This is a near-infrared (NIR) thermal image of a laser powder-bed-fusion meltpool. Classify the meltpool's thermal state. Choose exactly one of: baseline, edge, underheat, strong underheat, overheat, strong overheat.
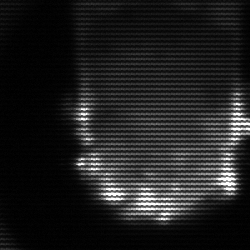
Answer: baseline